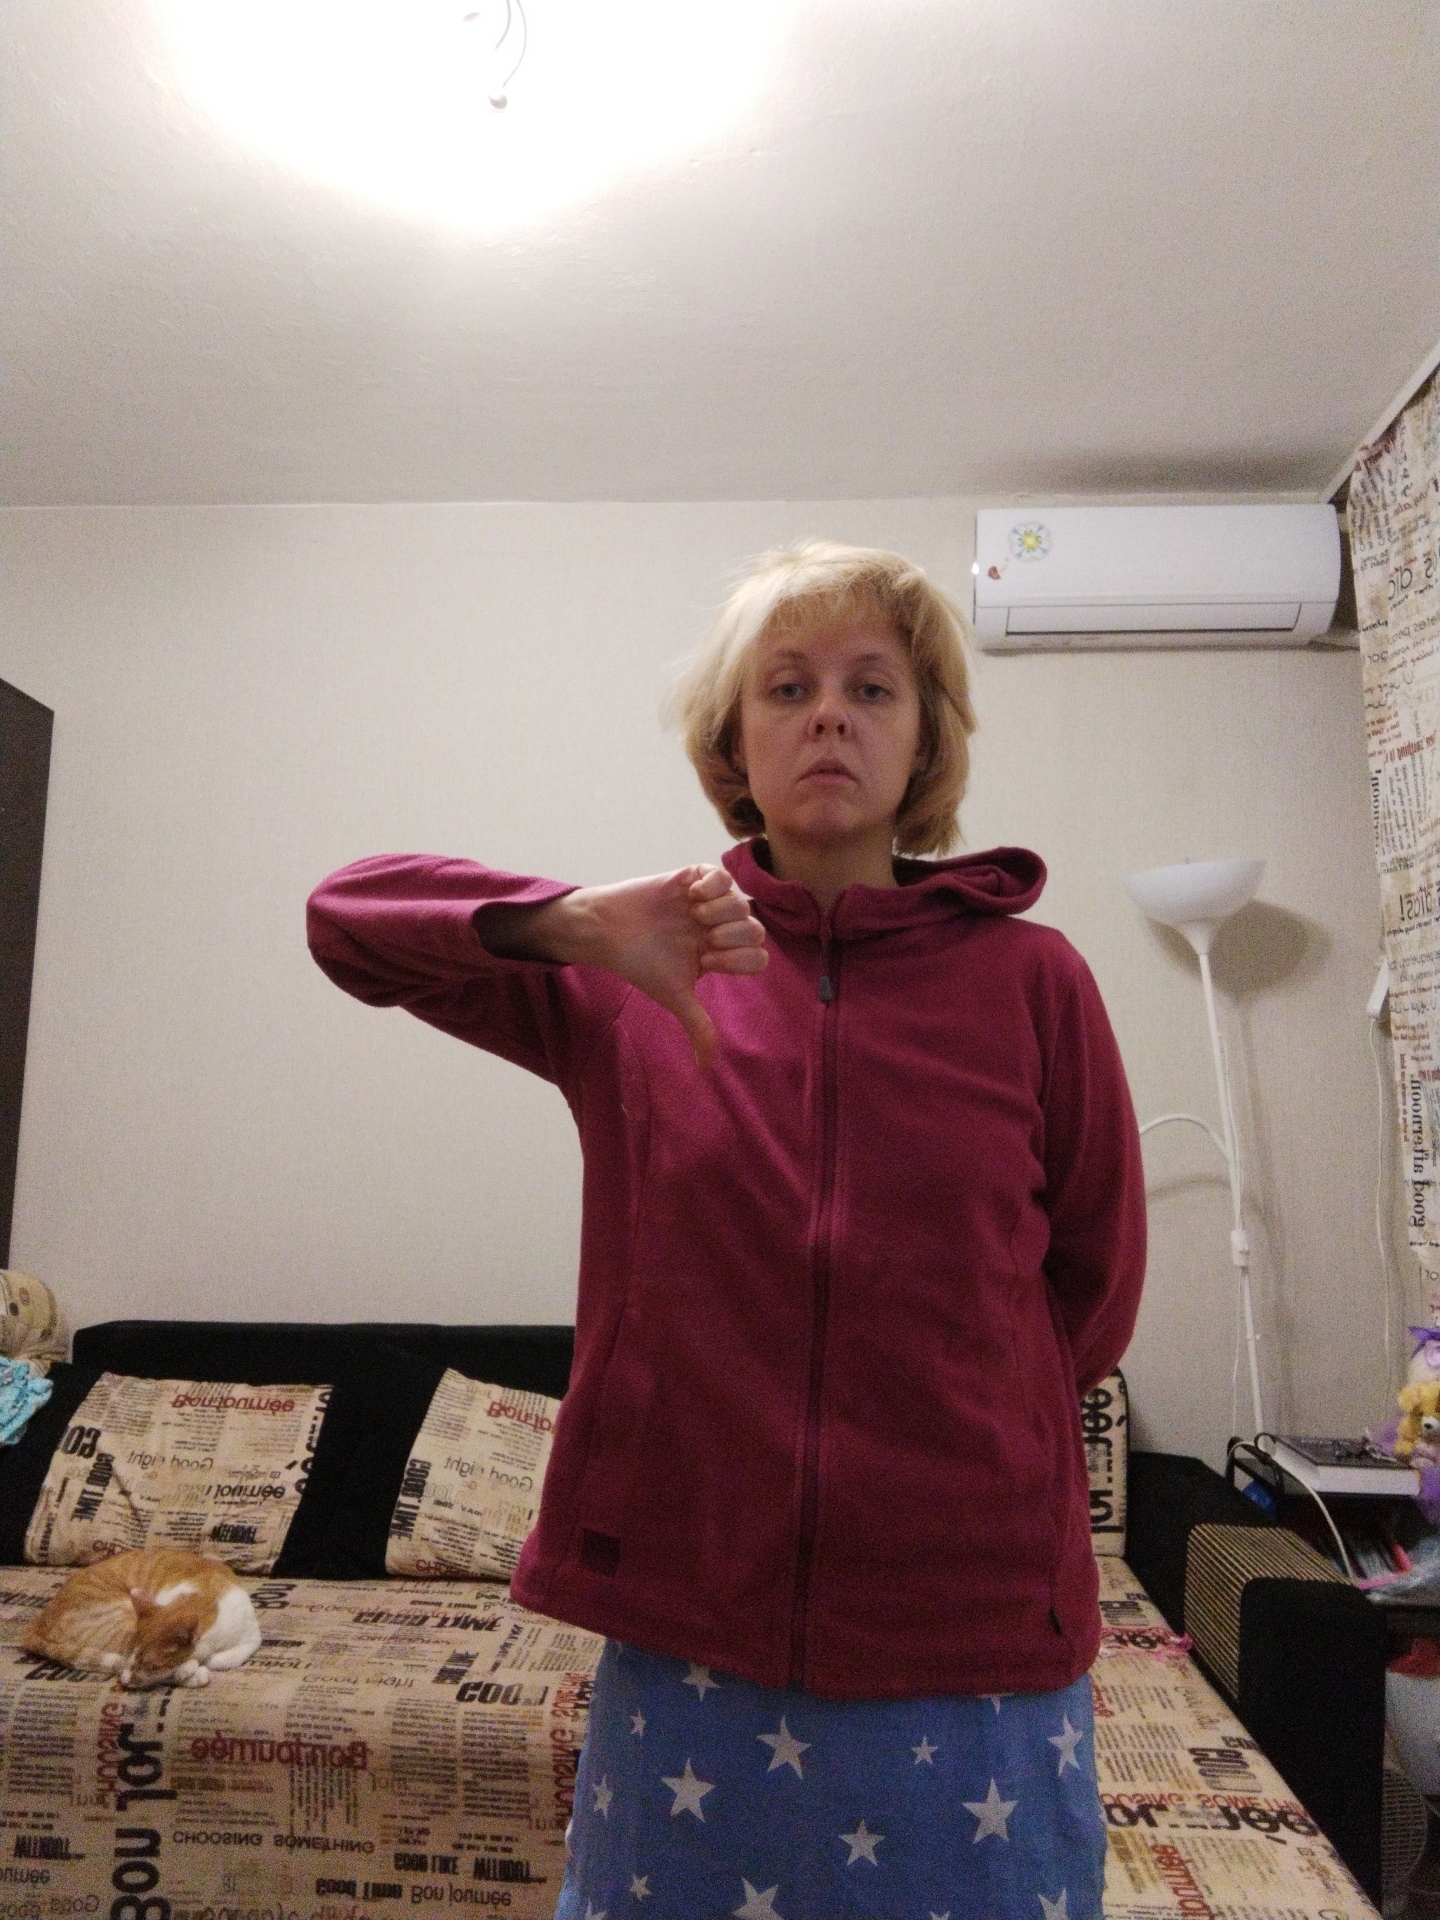
Label: noise